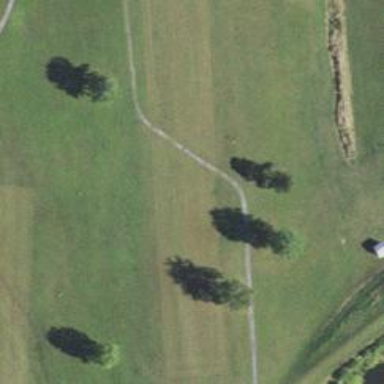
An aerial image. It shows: Golf hole.